Field crop: maize
Growth stage: 2
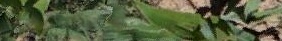
Species: maize